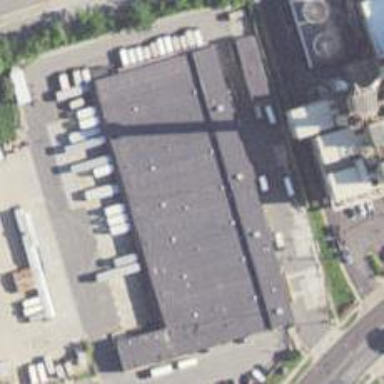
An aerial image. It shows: Post depot.